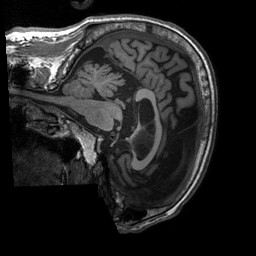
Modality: T1w
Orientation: sagittal
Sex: male
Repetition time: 1.95 s
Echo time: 0.026 s